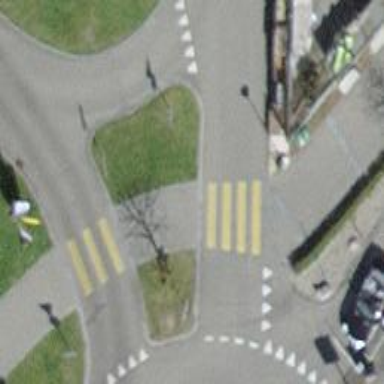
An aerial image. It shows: Uncontrolled zebra crossing with notable zebra markings.